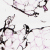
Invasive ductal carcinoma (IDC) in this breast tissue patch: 0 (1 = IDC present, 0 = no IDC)